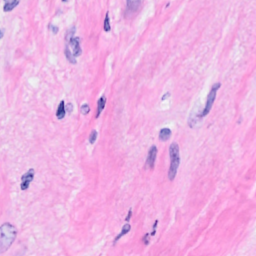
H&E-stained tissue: Breast